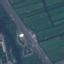
Label: Highway